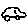
Label: car